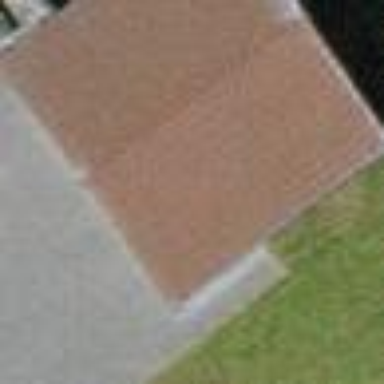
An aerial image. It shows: Garage.